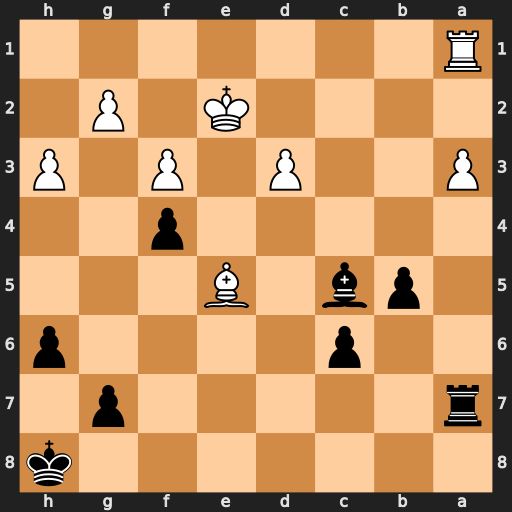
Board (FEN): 7k/r5p1/2p4p/1pb1B3/5p2/P2P1P1P/4K1P1/R7
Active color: b
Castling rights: -
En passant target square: -
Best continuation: Re7 Kd1 Rxe5